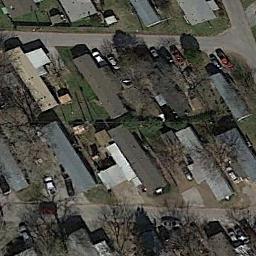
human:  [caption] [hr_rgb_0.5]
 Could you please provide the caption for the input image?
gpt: The mobile home park has some neatly arranged mobile homes and bare trees .

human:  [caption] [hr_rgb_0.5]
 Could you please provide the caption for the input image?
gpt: Many buildings of different shapes and sizes are in mobile home parks .

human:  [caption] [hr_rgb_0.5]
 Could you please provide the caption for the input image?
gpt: There are three rows of mobile homes .

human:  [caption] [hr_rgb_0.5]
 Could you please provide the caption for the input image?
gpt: The mobile home park is on the grass next to the road .

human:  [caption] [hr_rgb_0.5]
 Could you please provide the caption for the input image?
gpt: There are some buildings and withered trees in the mobile home park .